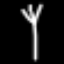
Label: fork